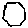
Label: hexagon